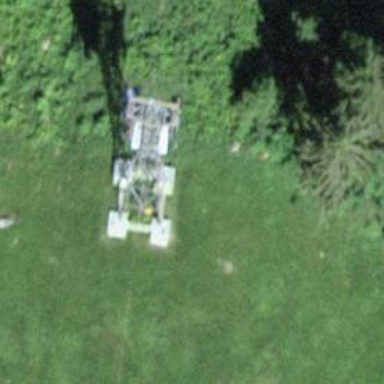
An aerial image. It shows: Pylon used for aerialway.